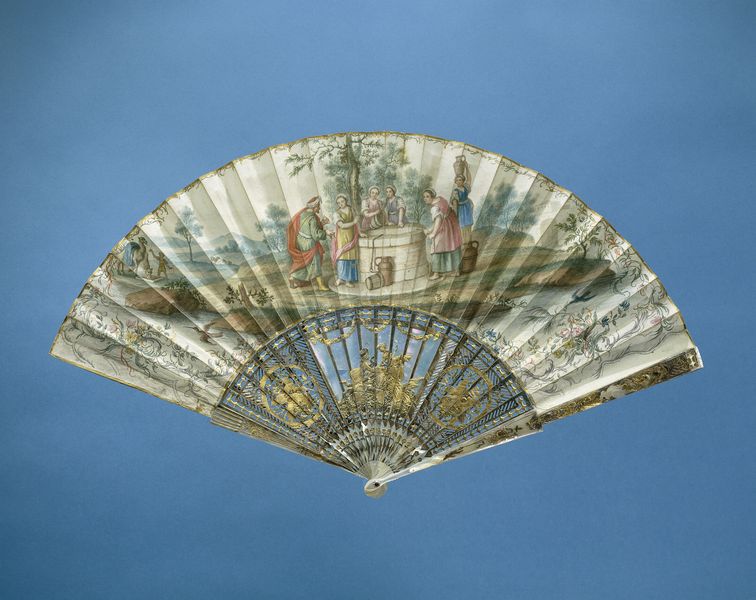
Titel: Vouwwaaier met leren blad waarop in aquarel Eliëzer en Rebecca bij de bron, op een montuur van ajour en in reliëf gesneden parelmoer
Standort: Amsterdam
Institution: Rijksmuseum
Schlagwörter: mann, bäume, frauen, rot, fächer, bach, gold, brunnen, kinder, foto, offen, motiv, orient, bemalung